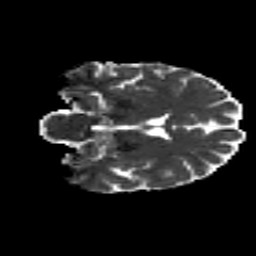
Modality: MD
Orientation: coronal
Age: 27
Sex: female
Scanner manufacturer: siemens
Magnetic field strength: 3 T
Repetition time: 8.8 s
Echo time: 0.085 s